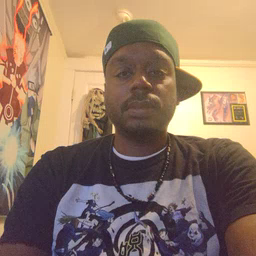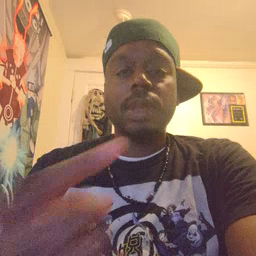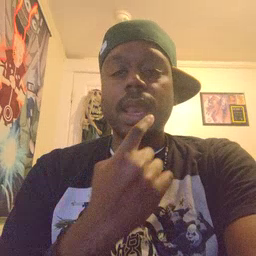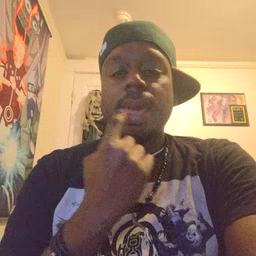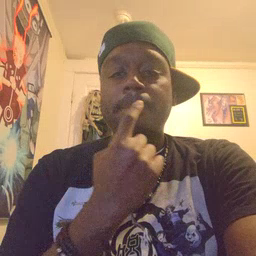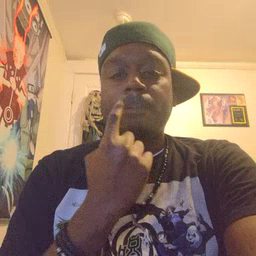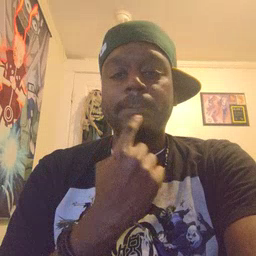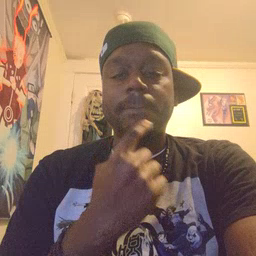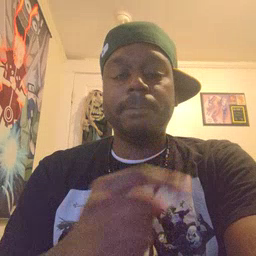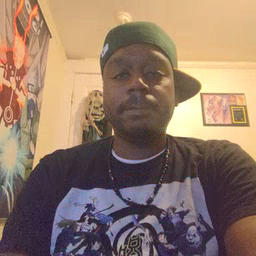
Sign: lips